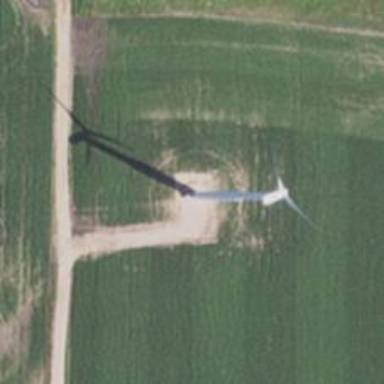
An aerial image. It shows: Wind power generator employing wind turbines.